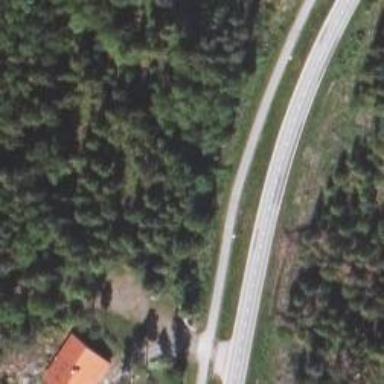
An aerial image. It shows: Asphalt cycleway.